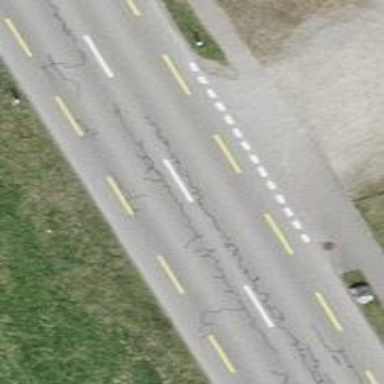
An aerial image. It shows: Primary highway with dedicated lane for cyclists.